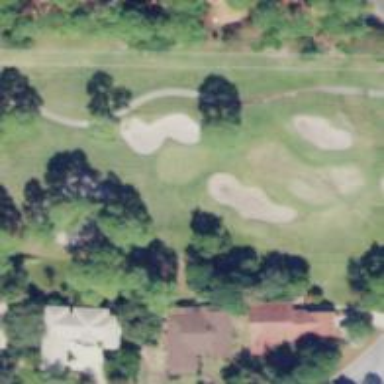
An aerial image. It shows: View of golf hole.